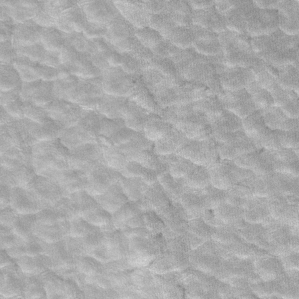
Label: frost